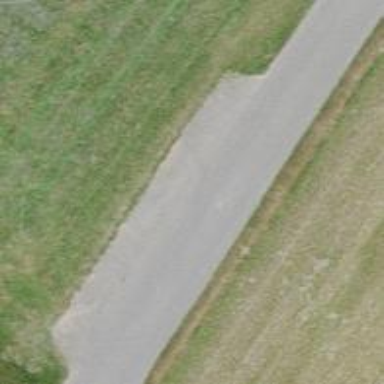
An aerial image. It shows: Passing place on the road.